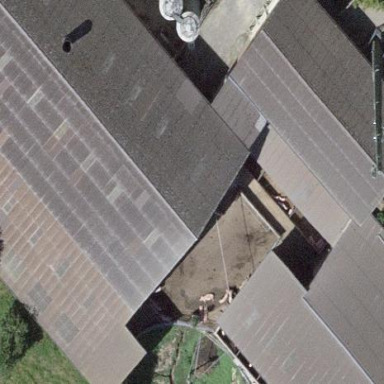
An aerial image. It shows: Farm auxiliary building.